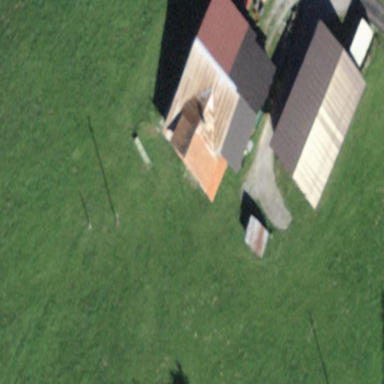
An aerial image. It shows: Farm building.